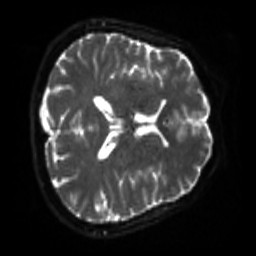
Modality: sbref
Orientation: axial
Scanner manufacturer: siemens
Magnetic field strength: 3 T
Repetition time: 4 s
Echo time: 0.0594 s